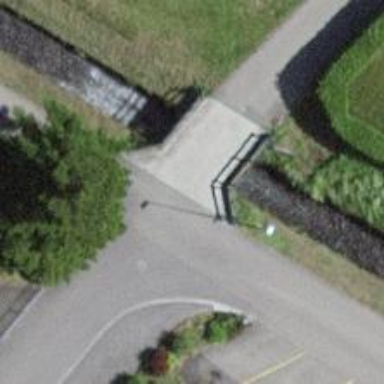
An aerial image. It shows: Residential road with asphalt surface that features bridge.